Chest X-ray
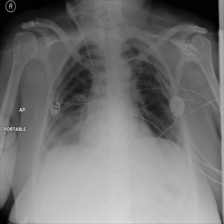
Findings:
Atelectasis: negative
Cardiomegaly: negative
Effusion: negative
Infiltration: positive
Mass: negative
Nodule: negative
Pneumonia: negative
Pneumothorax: negative
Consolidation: negative
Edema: negative
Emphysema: negative
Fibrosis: negative
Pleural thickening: negative
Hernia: negative